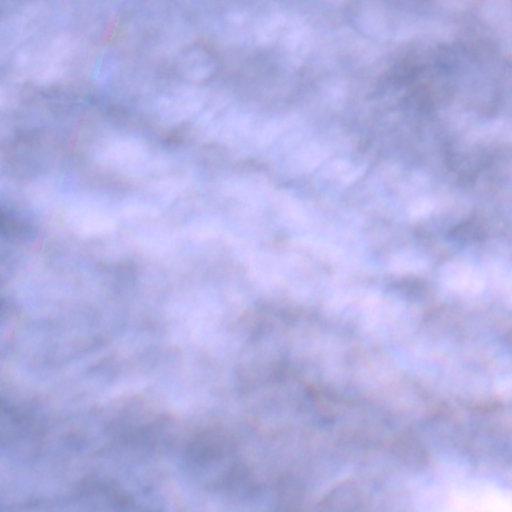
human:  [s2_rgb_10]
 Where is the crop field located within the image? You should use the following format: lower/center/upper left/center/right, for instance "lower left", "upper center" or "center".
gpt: The crop field is located in the lower left of the image.
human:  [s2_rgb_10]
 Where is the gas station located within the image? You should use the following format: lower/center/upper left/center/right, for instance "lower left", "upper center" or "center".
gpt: The gas station is located in the upper right of the image.
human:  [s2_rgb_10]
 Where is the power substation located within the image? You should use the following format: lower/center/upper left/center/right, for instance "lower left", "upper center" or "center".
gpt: The power substation is located in the upper right of the image.
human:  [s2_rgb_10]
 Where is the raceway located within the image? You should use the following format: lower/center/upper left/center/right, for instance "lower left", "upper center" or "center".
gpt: The raceway is located in the center of the image.
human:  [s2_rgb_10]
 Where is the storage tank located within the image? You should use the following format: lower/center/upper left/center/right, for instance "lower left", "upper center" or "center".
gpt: The storage tank is located in the upper right of the image.
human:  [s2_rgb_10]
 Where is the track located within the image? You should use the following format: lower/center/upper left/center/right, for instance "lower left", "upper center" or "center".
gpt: There is no track in the image.